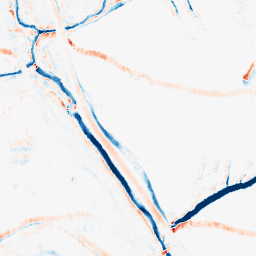
Category: morphological
Decomposition family: morphological_rect
Decomposition parameters: operation: average
width: 5
height: 10
Upsampling method: sinc_hamming
Upsampling parameters: scale: 2
kernel_size: 4
Upsampling scale: 2